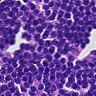
Metastatic tissue present: no